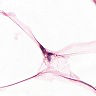
Metastatic tissue present: no